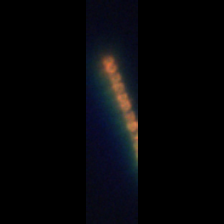
Taxon: Chaetoceros
Group: Diatoms